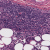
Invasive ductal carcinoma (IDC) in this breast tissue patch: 0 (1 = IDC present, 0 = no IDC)